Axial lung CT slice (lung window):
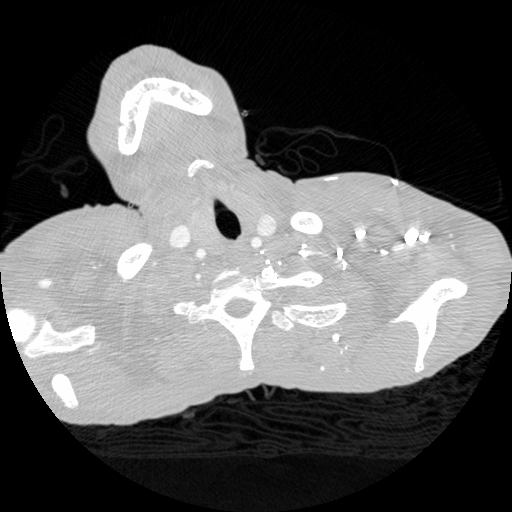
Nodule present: no